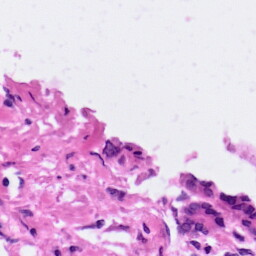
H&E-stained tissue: Pancreatic